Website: lowes
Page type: customer-info-address
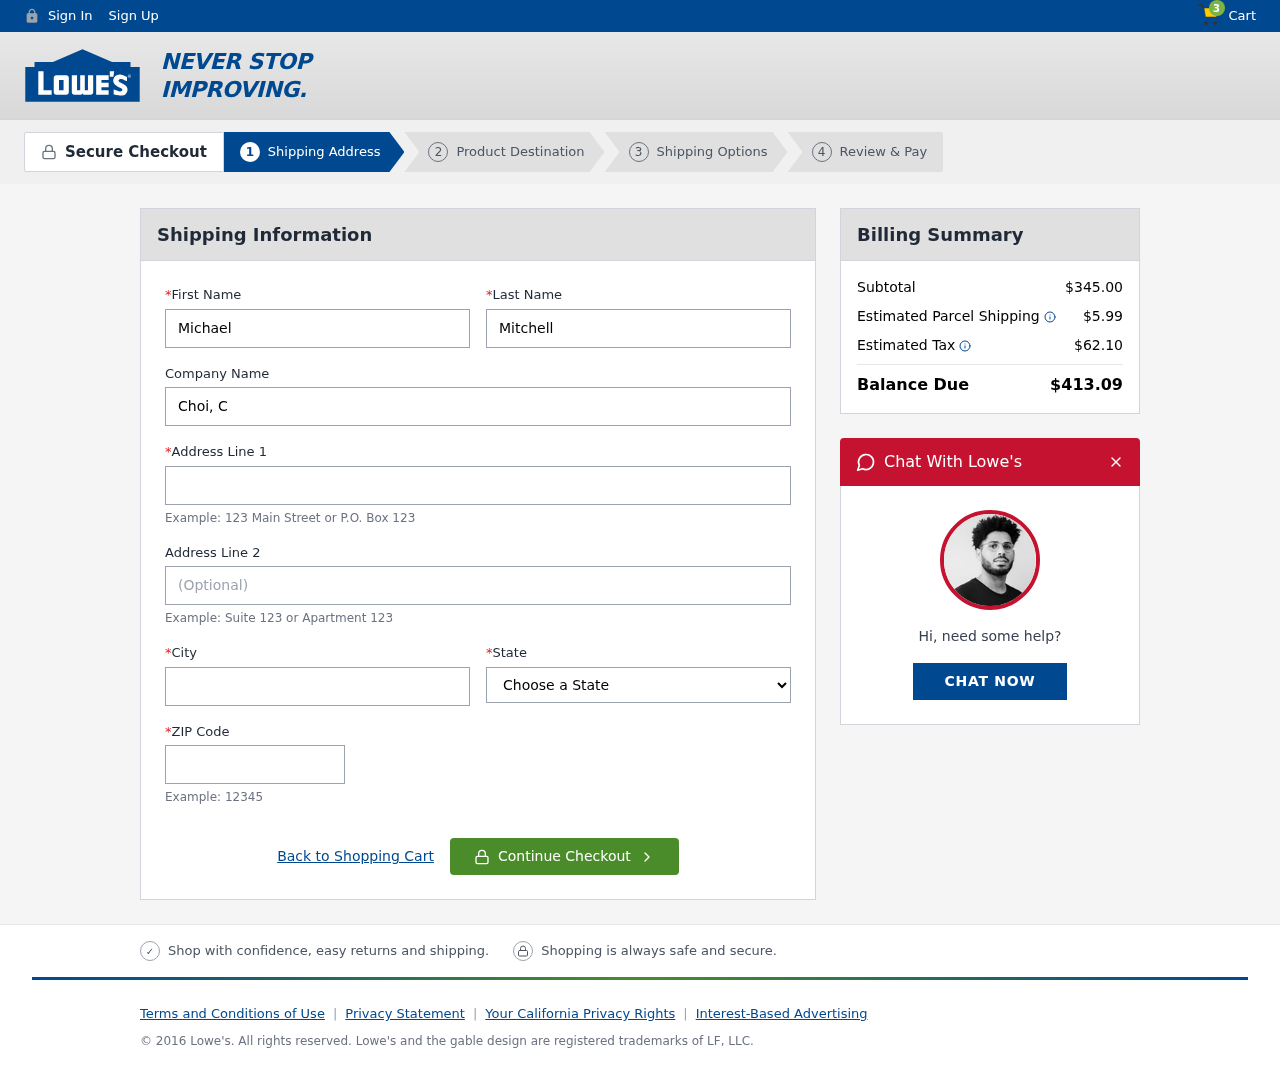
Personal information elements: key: PII_CITY
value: South John
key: PII_COMPANY
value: Choi, Cooper and Price
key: PII_FIRSTNAME
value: Michael
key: PII_LASTNAME
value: Mitchell
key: PII_POSTCODE
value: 33665
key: PII_STATE
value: MP
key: PII_STREET
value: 971 Ronald Extensions
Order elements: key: ORDER_NUM_ITEMS
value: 3
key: ORDER_SUBTOTAL
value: $345.00
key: ORDER_SHIPPING_COST
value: $5.99
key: ORDER_TAX
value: $62.10
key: ORDER_TOTAL
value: $413.09